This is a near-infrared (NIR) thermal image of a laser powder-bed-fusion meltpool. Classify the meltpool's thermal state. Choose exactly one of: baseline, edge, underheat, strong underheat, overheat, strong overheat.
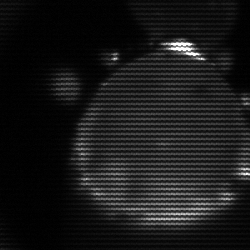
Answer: edge